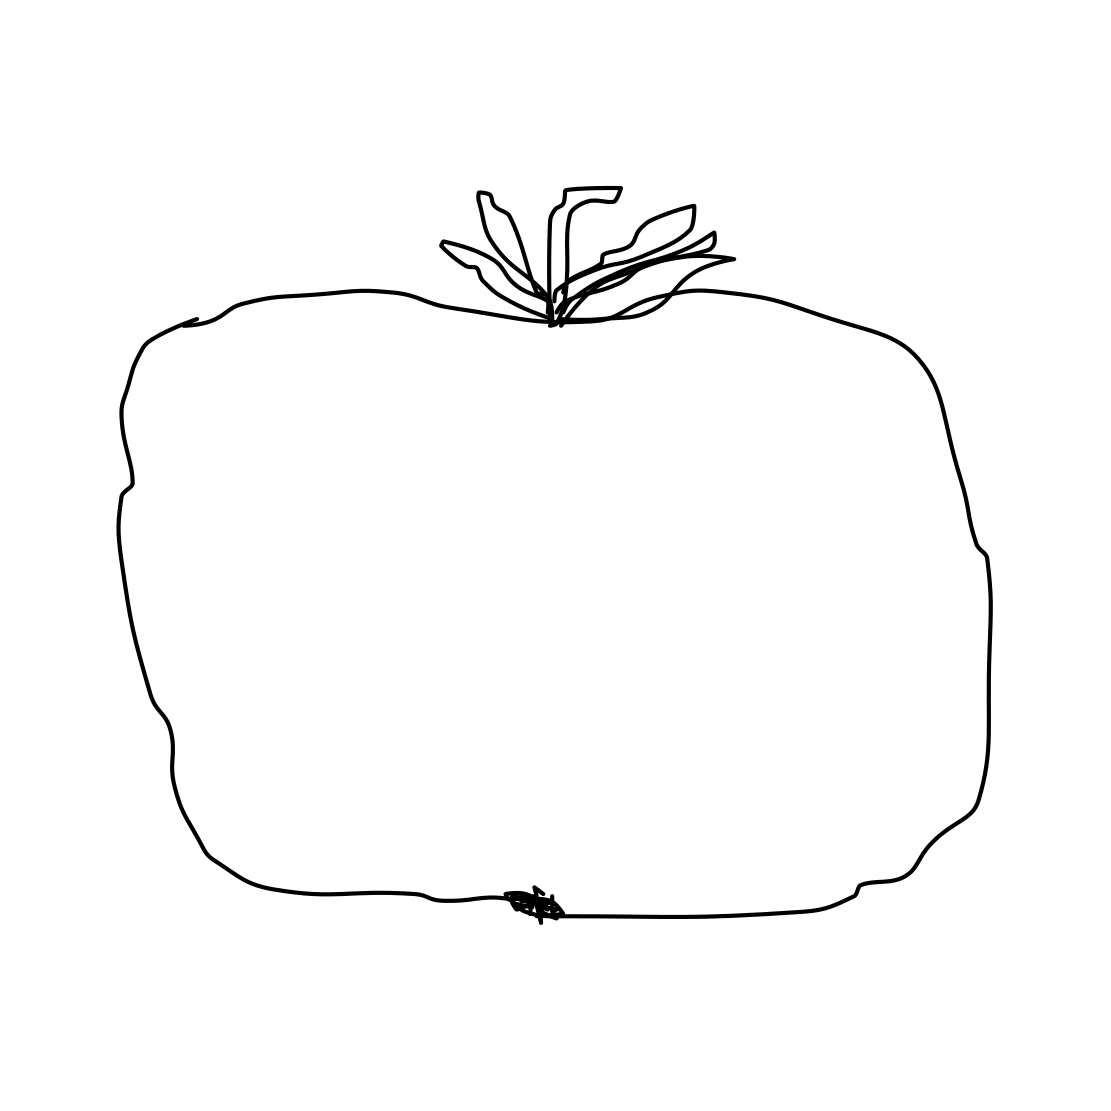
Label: tomato